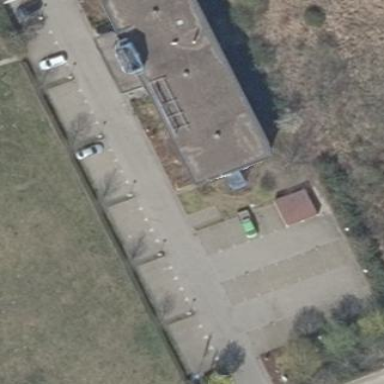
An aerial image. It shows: Parking area with surface.